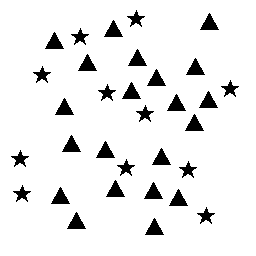
Squares: 0
Triangles: 21
Stars: 11
Total shapes: 32